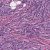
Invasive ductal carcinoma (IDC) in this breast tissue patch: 1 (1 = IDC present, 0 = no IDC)